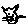
Label: cat